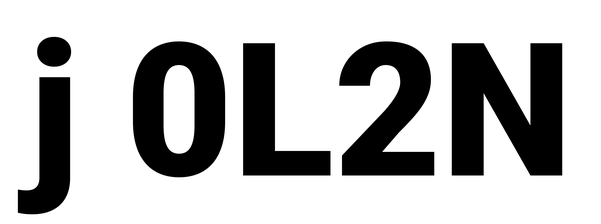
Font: Roboto_Black